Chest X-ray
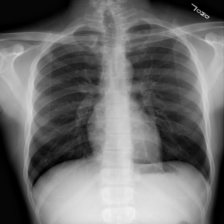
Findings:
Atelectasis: negative
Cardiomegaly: negative
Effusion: negative
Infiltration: positive
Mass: negative
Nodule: negative
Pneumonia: negative
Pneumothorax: negative
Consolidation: negative
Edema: negative
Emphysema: negative
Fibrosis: negative
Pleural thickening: negative
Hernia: negative